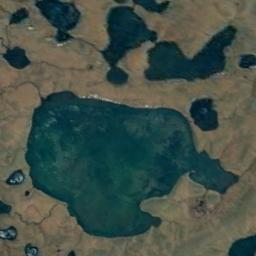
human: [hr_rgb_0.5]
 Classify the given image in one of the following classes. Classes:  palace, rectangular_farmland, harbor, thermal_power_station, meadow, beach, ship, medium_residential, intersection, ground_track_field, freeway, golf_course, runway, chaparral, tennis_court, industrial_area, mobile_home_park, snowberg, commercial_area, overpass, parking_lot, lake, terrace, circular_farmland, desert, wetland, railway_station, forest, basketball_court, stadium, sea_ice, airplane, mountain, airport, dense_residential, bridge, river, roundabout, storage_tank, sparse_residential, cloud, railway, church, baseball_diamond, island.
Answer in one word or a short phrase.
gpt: lake